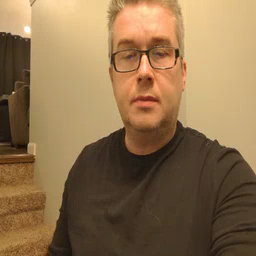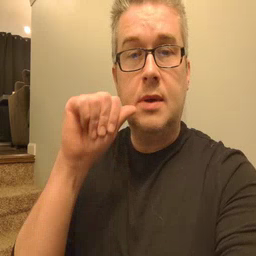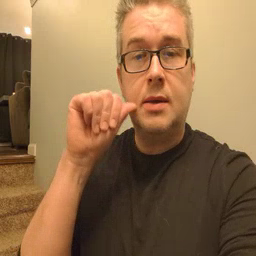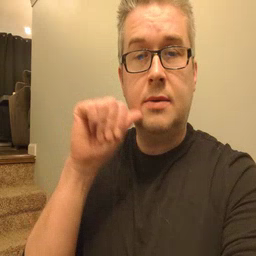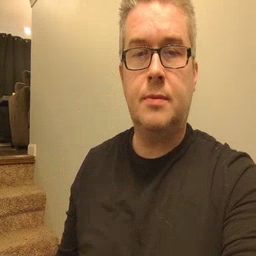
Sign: aunt